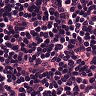
Metastatic tissue present: no